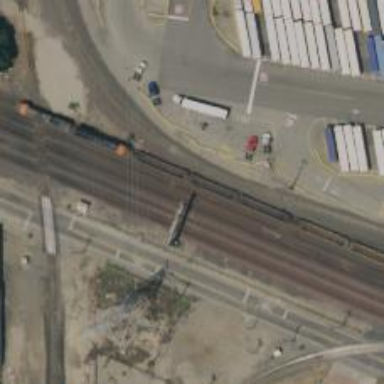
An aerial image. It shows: Railway signal.